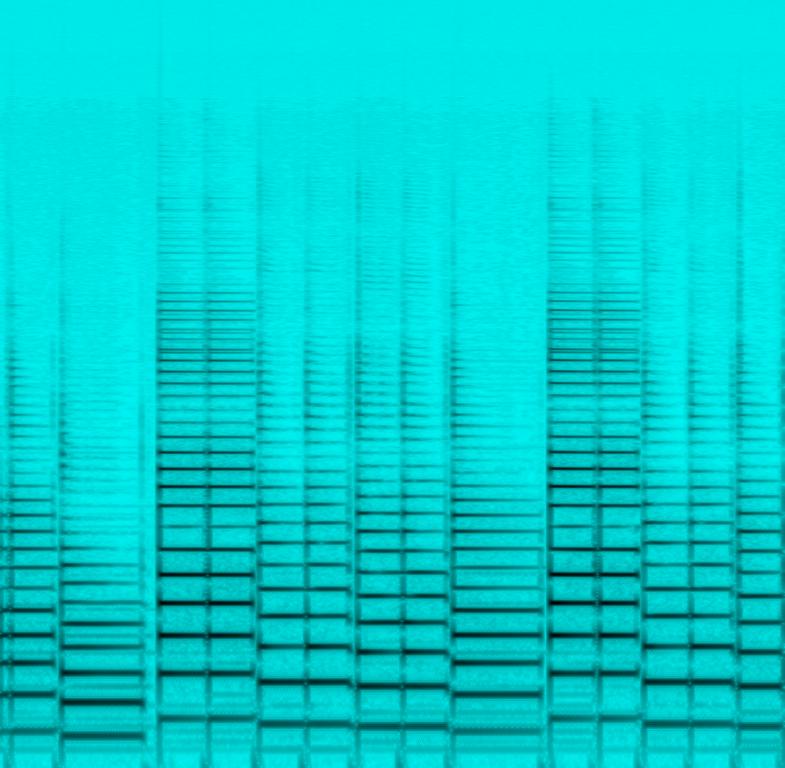
The low quality recording features a simple acoustic guitar melody. It sounds like a tutorial and it gives off happy and fun vibes. The recording is noisy and in mono.